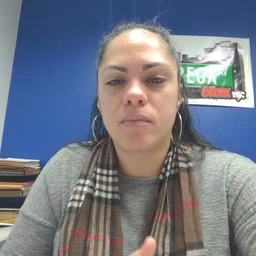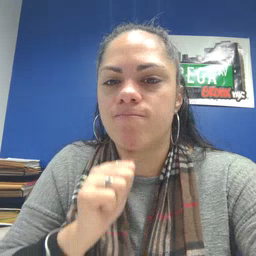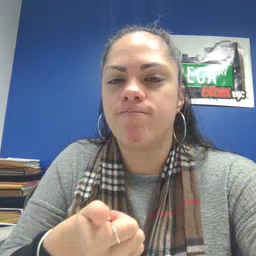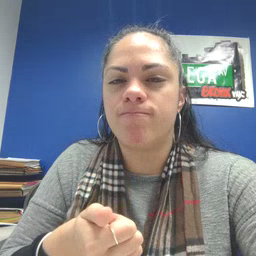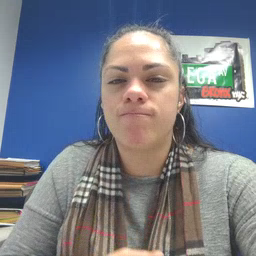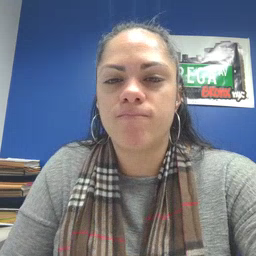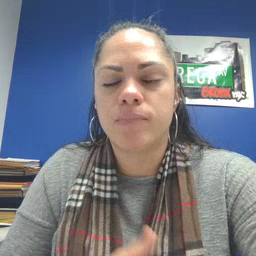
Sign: not